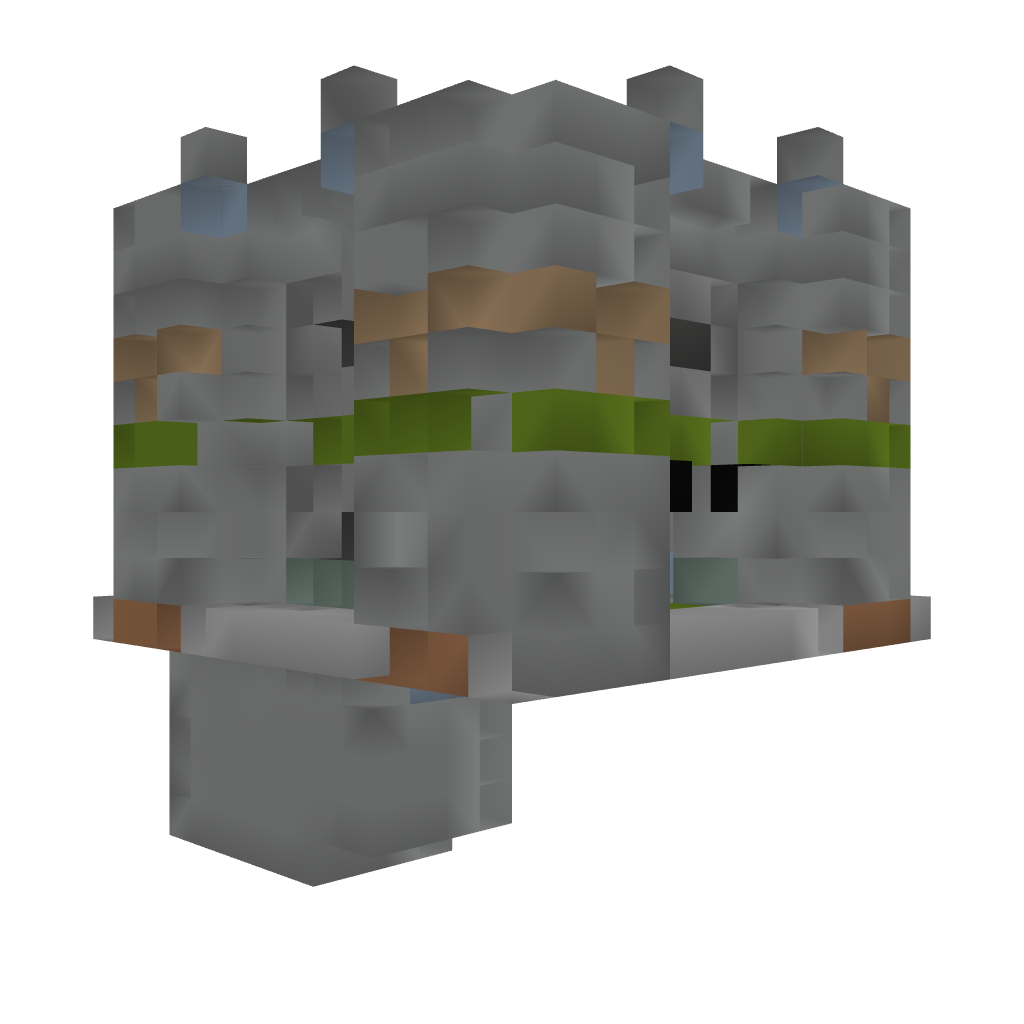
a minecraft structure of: PvP Tower [Green]